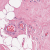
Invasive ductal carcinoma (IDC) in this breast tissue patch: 0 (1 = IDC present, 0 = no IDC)